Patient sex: F
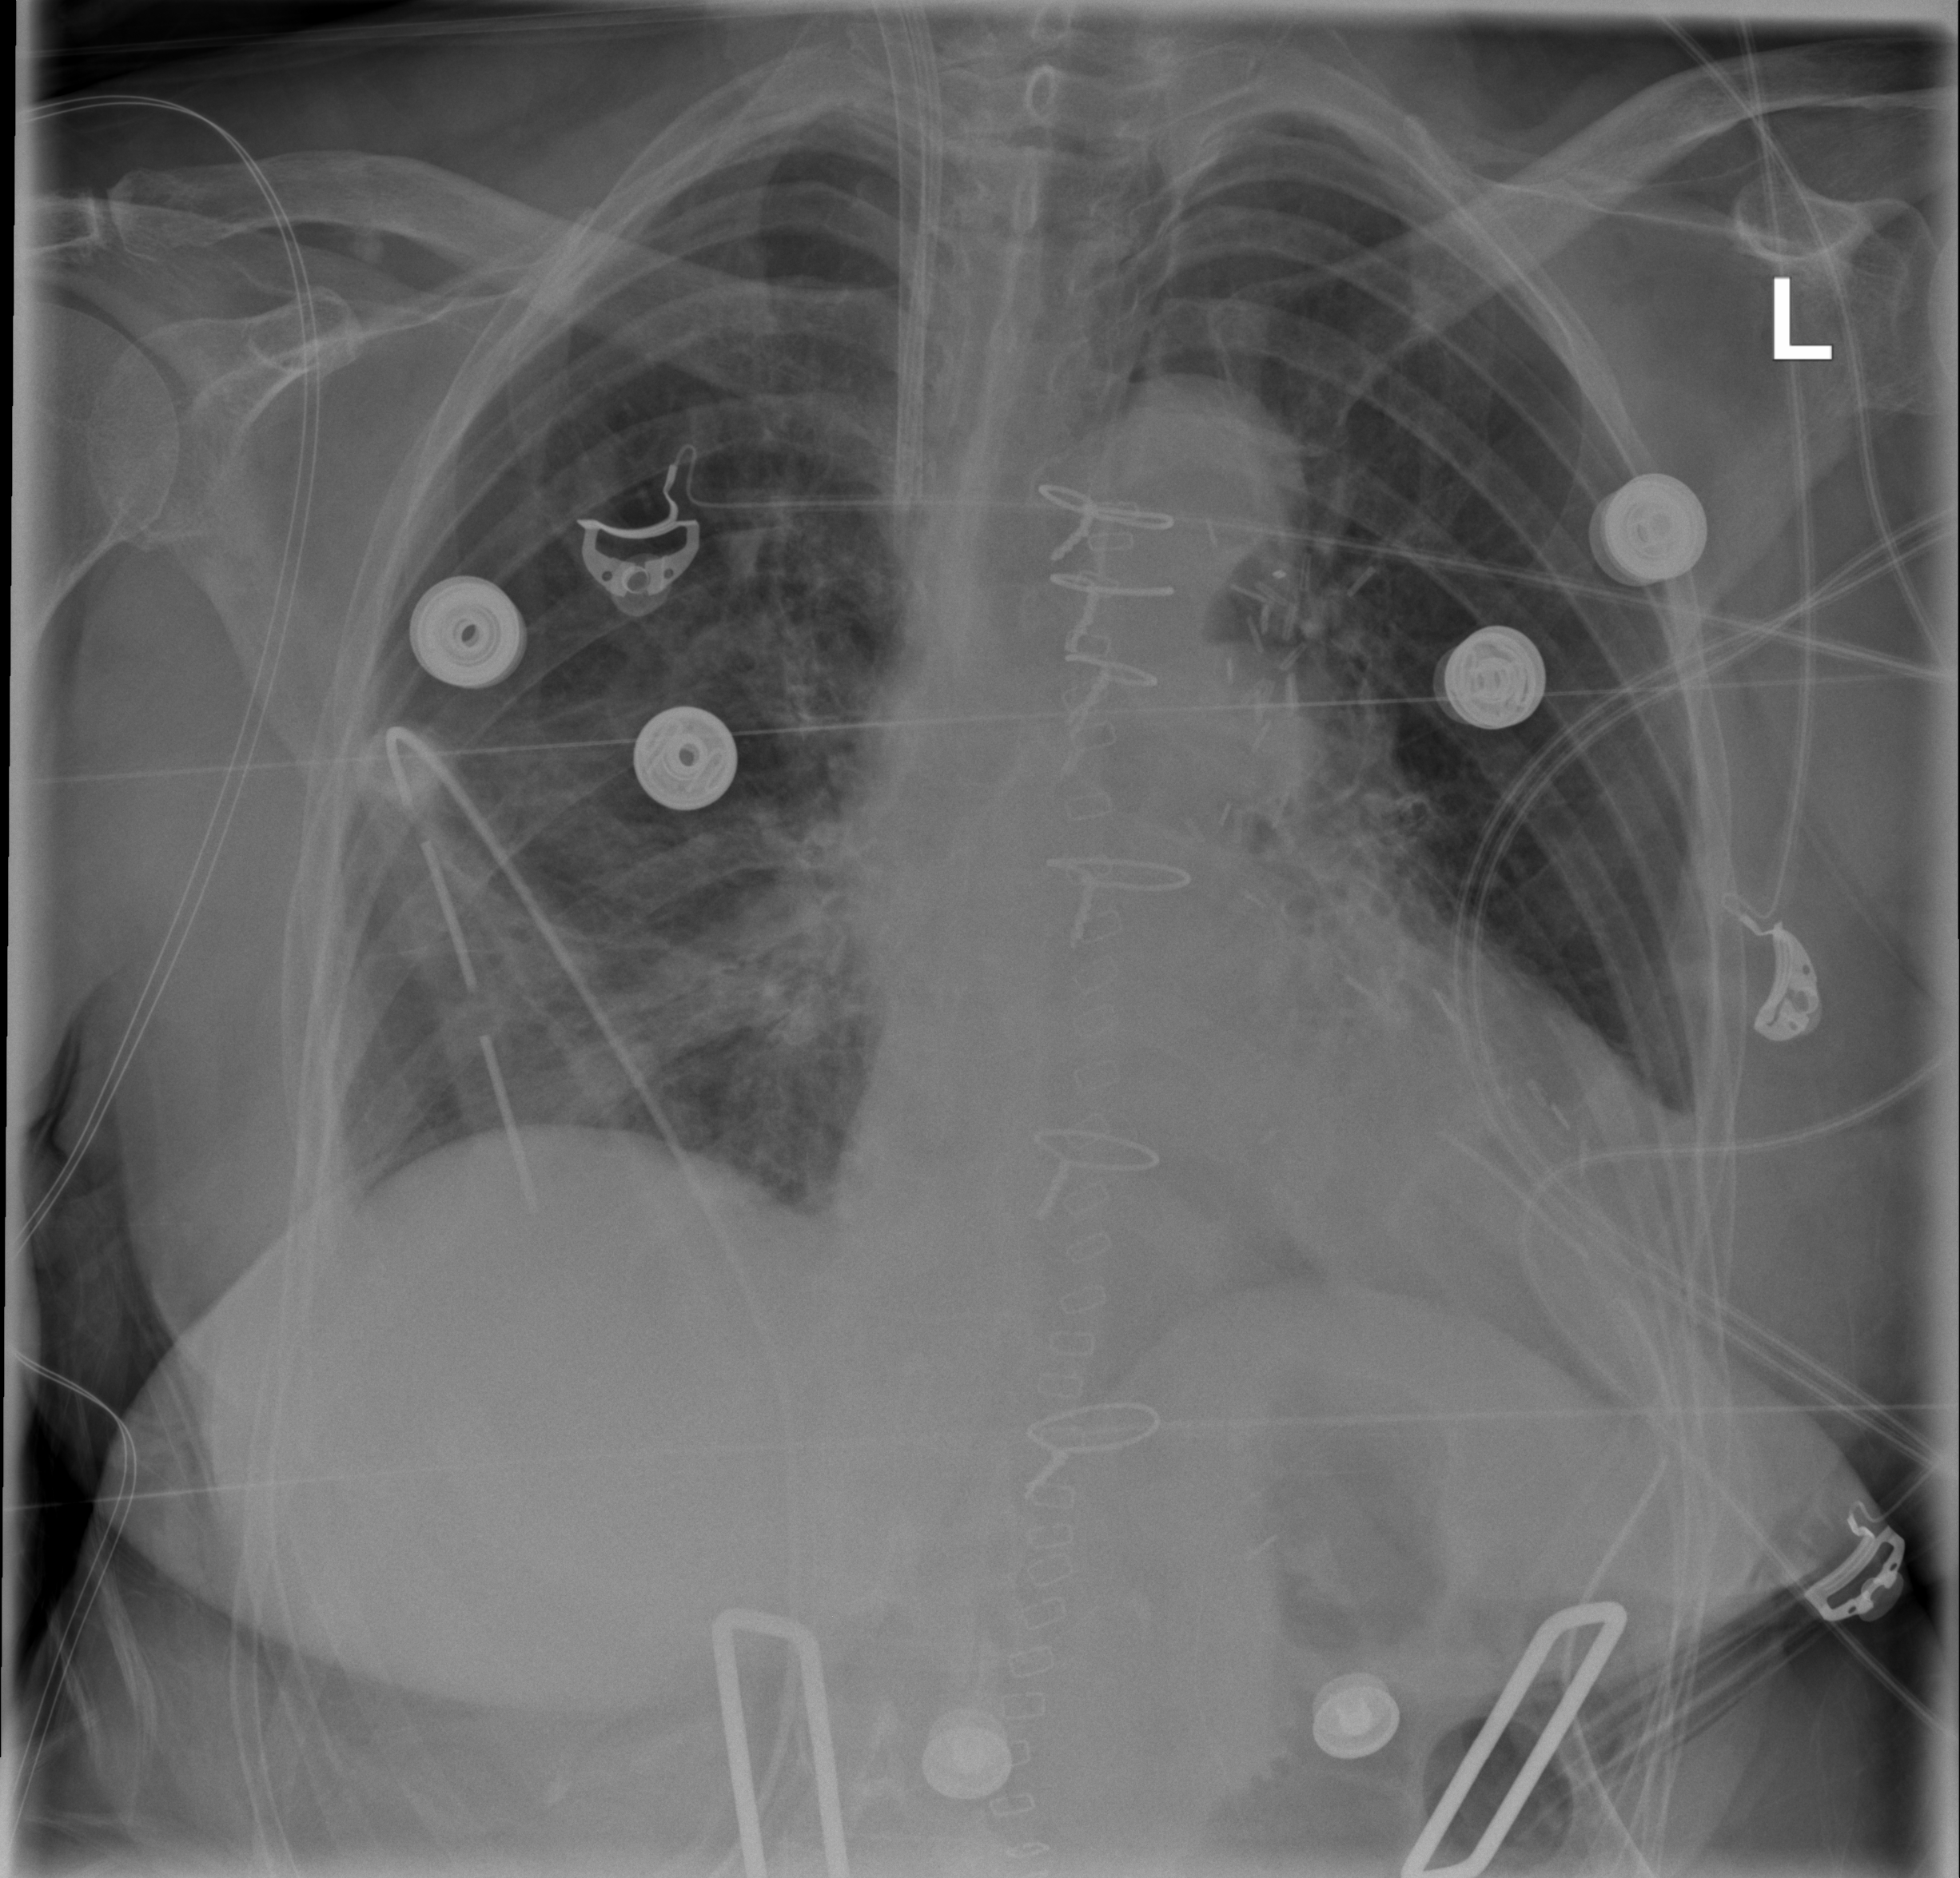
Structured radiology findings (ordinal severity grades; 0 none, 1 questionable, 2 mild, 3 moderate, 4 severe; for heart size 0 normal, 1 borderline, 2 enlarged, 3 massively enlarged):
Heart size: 1
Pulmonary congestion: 1
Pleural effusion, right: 1
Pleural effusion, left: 2
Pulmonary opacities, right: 2
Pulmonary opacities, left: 2
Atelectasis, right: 2
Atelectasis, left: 2